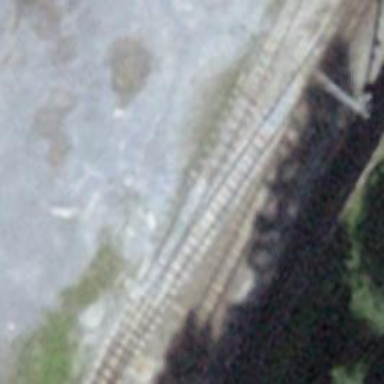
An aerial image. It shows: Railway switch.